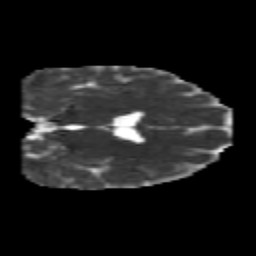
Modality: MD
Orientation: coronal
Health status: healthy
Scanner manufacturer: philips
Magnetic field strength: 3 T
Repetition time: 6.964 s
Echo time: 0.092 s